Question: I have listview which contains textview and a checkbox.
I am showing the 'ListView' in a 'DialogFragment'. The problem is that the checkboxes do not show up for devices(emulator) running Android version 4.1 to 4.4.4. But they show up normally for Android 5.0+. I have been trying to fix this for hours. But no success.
Can someone please tell me what am I doing wrong?
[]
<URL>
Listview:
'''
<RelativeLayout
android:id="@+id/rl_cats_overlay"
android:layout_width="wrap_content"
android:layout_height="wrap_content"
android:layout_below="@id/tv_game_info">
<ListView
android:id="@+id/lv_select_cats"
android:layout_width="wrap_content"
android:layout_height="200dp"
android:layout_marginLeft="35dp"
android:layout_marginRight="35dp"
android:fadeScrollbars="false" />
<TextView
android:id="@+id/tv_overlay_pro"
android:layout_width="wrap_content"
android:layout_height="200dp"
android:layout_alignParentEnd="true"
android:layout_alignParentLeft="true"
android:layout_alignParentRight="true"
android:layout_alignParentStart="true"
android:layout_marginLeft="35dp"
android:layout_marginRight="35dp"
android:background="#A6000000"
android:gravity="center"
android:text="Available with
'Quiz Time Pro'"
android:textColor="@color/android_green"
android:textSize="24sp" />
</RelativeLayout>
'''
Listview row:
'''
<?xml version="1.0" encoding="utf-8"?>
<RelativeLayout xmlns:android="http://schemas.android.com/apk/res/android"
android:layout_width="match_parent"
android:layout_height="wrap_content"
android:orientation="horizontal">
<CheckBox
android:id="@+id/cb_row_item"
android:layout_width="wrap_content"
android:layout_height="wrap_content"
android:layout_alignParentLeft="true"
android:layout_alignParentStart="true"/>
<TextView
android:id="@+id/tv_row_item"
android:layout_width="wrap_content"
android:layout_height="wrap_content"
android:layout_alignBaseline="@+id/cb_row_item"
android:layout_alignBottom="@+id/cb_row_item"
android:layout_marginLeft="12dp"
android:layout_marginStart="12dp"
android:layout_toEndOf="@+id/cb_row_item"
android:layout_toRightOf="@+id/cb_row_item"
android:text="Category name goes here"
android:textSize="15sp" />
</RelativeLayout>
'''
DialogFragment Class inflating the listview:
'''
public class SelectGameModeDialogFragment extends DialogFragment {
boolean[] checkedCategories = new boolean[Constants.CATEGORIES.length + 1];
boolean[] checkedDifficulty = new boolean[Constants.DIFFICULTY_LEVELS.length + 1];
List<String> categories = new ArrayList<>();
List<String> difficultyLevels = new ArrayList<>();
TextView gameInfoTV;
Spinner spinner;
public static SelectGameModeDialogFragment newInstance(String title) {
SelectGameModeDialogFragment frag = new SelectGameModeDialogFragment();
Bundle args = new Bundle();
args.putString("title", title);
frag.setArguments(args);
frag.setStyle(DialogFragment.STYLE_NO_FRAME, 0);
return frag;
}
@Nullable
@Override
public View onCreateView(LayoutInflater inflater, @Nullable ViewGroup container, Bundle savedInstanceState) {
getDialog().getWindow().setBackgroundDrawable(new ColorDrawable(Color.TRANSPARENT));
categories.addAll(Arrays.asList(Constants.CATEGORIES));
difficultyLevels.addAll(Arrays.asList(Constants.DIFFICULTY_LEVELS));
return inflater.inflate(R.layout.select_game_mode, container);
}
@Override
public void onViewCreated(View view, @Nullable Bundle savedInstanceState) {
super.onViewCreated(view, savedInstanceState);
final ListView lvCategories = (ListView) view.findViewById(R.id.lv_select_cats);
gameInfoTV = (TextView) view.findViewById(R.id.tv_game_info);
gameInfoTV.setText(getResources().getStringArray(R.array.game_types_info)[0]);
final TextView proTV = (TextView) view.findViewById(R.id.tv_overlay_pro);
final Button btnPlay = (Button) view.findViewById(R.id.btn_restart_game);
spinner = (Spinner) view.findViewById(R.id.spinner_gamer_categories);
ArrayAdapter adapter = ArrayAdapter.createFromResource(getActivity(), R.array.game_types_spinner, R.layout.spinner_item);
adapter.setDropDownViewResource(R.layout.spinner_dropdown_item);
spinner.setAdapter(adapter);
spinner.setOnItemSelectedListener(new AdapterView.OnItemSelectedListener() {
public void onItemSelected(AdapterView<?> parent, View view, int pos, long id) {
if (pos == Constants.MODE_MILLIONAIRE
|| pos == Constants.MODE_UNLIMITED
|| pos == Constants.MODE_20QUESTIONS
|| pos == Constants.MODE_60SECONDS) {
ViewGroup.LayoutParams params = lvCategories.getLayoutParams();
params.height = 0;
lvCategories.setLayoutParams(params);
proTV.setVisibility(View.GONE);
} else if (pos == Constants.MODE_CATEGORIES) {
MultipleCategoryListAdapter adapter = new MultipleCategoryListAdapter(getActivity(), categories);
lvCategories.setAdapter(adapter);
ViewGroup.LayoutParams params = lvCategories.getLayoutParams();
params.height = (int) TypedValue.applyDimension(TypedValue.COMPLEX_UNIT_DIP, 200, getResources().getDisplayMetrics());
lvCategories.setLayoutParams(params);
} else if (pos == Constants.MODE_DIFFICULTY) {
SingleCategoryListAdapter adapter = new SingleCategoryListAdapter(getActivity(), difficultyLevels);
lvCategories.setAdapter(adapter);
ViewGroup.LayoutParams params = lvCategories.getLayoutParams();
params.height = (int) TypedValue.applyDimension(TypedValue.COMPLEX_UNIT_DIP, 80, getResources().getDisplayMetrics());
lvCategories.setLayoutParams(params);
}
lvCategories.setVisibility(View.INVISIBLE);
if (pos == Constants.MODE_MILLIONAIRE) {
gameInfoTV.setText(getResources().getStringArray(R.array.game_types_info)[0]);
} else if (pos == Constants.MODE_20QUESTIONS) {
gameInfoTV.setText(getResources().getStringArray(R.array.game_types_info)[1]);
} else if (pos == Constants.MODE_CATEGORIES) {
gameInfoTV.setText(getResources().getStringArray(R.array.game_types_info)[2]);
lvCategories.setVisibility(View.VISIBLE);
} else if (pos == Constants.MODE_60SECONDS) {
gameInfoTV.setText(getResources().getStringArray(R.array.game_types_info)[3]);
} else if (pos == Constants.MODE_UNLIMITED) {
gameInfoTV.setText(getResources().getStringArray(R.array.game_types_info)[4]);
} else if (pos == Constants.MODE_DIFFICULTY) {
gameInfoTV.setText(getResources().getStringArray(R.array.game_types_info)[5]);
lvCategories.setVisibility(View.VISIBLE);
}
}
public void onNothingSelected(AdapterView<?> parent) {
}
});
btnPlay.setOnClickListener(new View.OnClickListener() {
@Override
public void onClick(View view) {
int spinnerPosition = spinner.getSelectedItemPosition();
ArrayList<String> cat = new ArrayList<>();
if (spinnerPosition == Constants.MODE_MILLIONAIRE) {
goToPlayingFragmentWithCategories(cat, Constants.MODE_MILLIONAIRE);
} else if (spinnerPosition == Constants.MODE_20QUESTIONS) {
goToPlayingFragmentWithCategories(cat, Constants.MODE_20QUESTIONS);
} else if (spinnerPosition == Constants.MODE_CATEGORIES) {
for (int i = 0; i < checkedCategories.length; i++) {
if (checkedCategories[i]) {
cat.add(categories.get(i));
}
}
goToPlayingFragmentWithCategories(cat, Constants.MODE_CATEGORIES);
Arrays.fill(checkedCategories, false);
System.out.println();
} else if (spinnerPosition == Constants.MODE_60SECONDS) {
goToPlayingFragmentWithCategories(cat, Constants.MODE_60SECONDS);
} else if (spinnerPosition == Constants.MODE_UNLIMITED) {
goToPlayingFragmentWithCategories(cat, Constants.MODE_UNLIMITED);
} else if (spinnerPosition == Constants.MODE_DIFFICULTY) {
String diff = "";
for (int i = 0; i < 3; i++) {
if (checkedDifficulty[i]) {
diff = difficultyLevels.get(i);
}
}
goToPlayingFragmentWithCategories(cat, Constants.MODE_DIFFICULTY, diff);
}
dismiss();
}
});
Button btnBack = (Button) view.findViewById(R.id.btn_game_mode_back);
btnBack.setOnClickListener(new View.OnClickListener() {
@Override
public void onClick(View view) {
dismiss();
}
});
}
'''
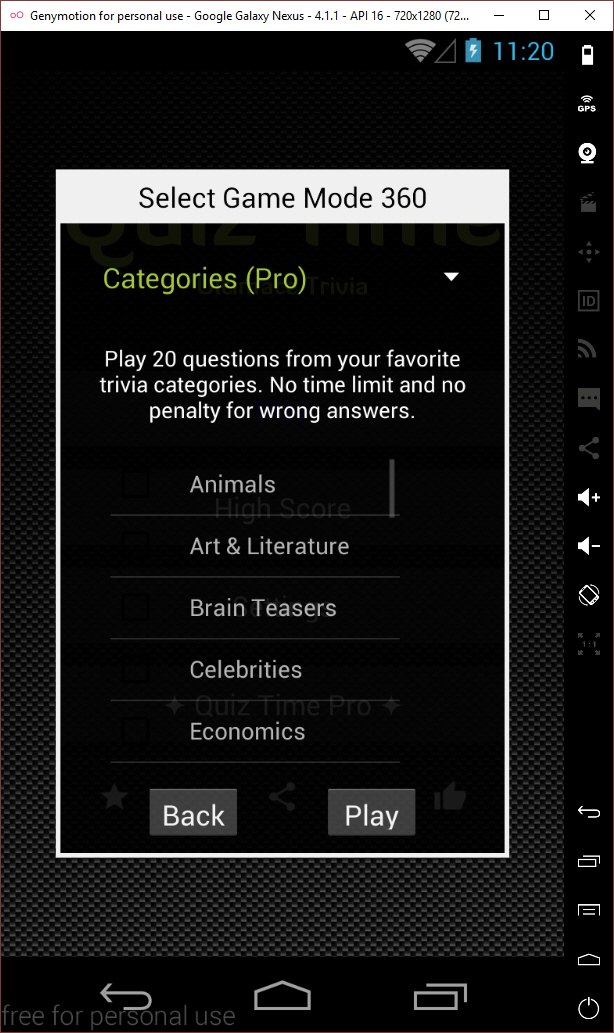
Answer: I have found the problem. The checkbox color for Android 4.x is black, so it was blending with the black background. Fixed it by using AppCompatCheckBox instead of CheckBox.